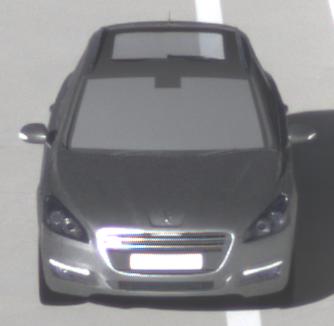
Make: Peugeot
Model: 508 SW 120 VTi
Detailed model: 508 (I) SW
Model produced from: 2011/03
Model produced until: 2014/05
Doors: 5
Color: gray
Road condition: dry road
Daytime: morning or afternoon
Contrast: high contrast